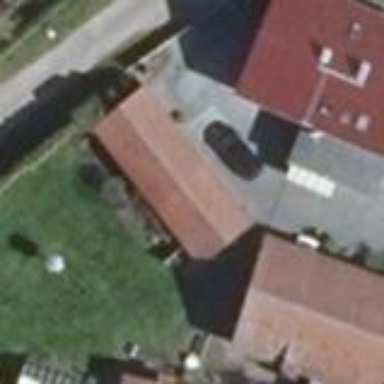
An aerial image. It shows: Building with gabled roof. The roof orientation is along the structure.